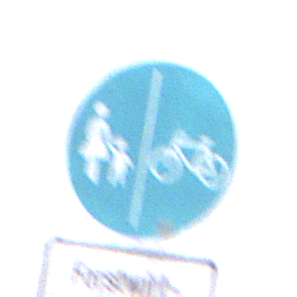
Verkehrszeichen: GetrennterRadUndGehwegRadwegRechts
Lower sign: BesondereFahrzeugeUndTransportgueter7
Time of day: Midday
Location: Outdoor (Nature)
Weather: PartlyCloudy
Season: NotSpecified
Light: Natural